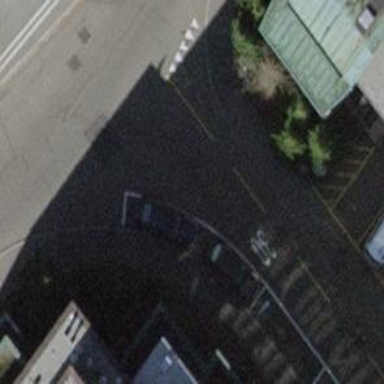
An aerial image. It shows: Kerb serving as barrier.